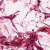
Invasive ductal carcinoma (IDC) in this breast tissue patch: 0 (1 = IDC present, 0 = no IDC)